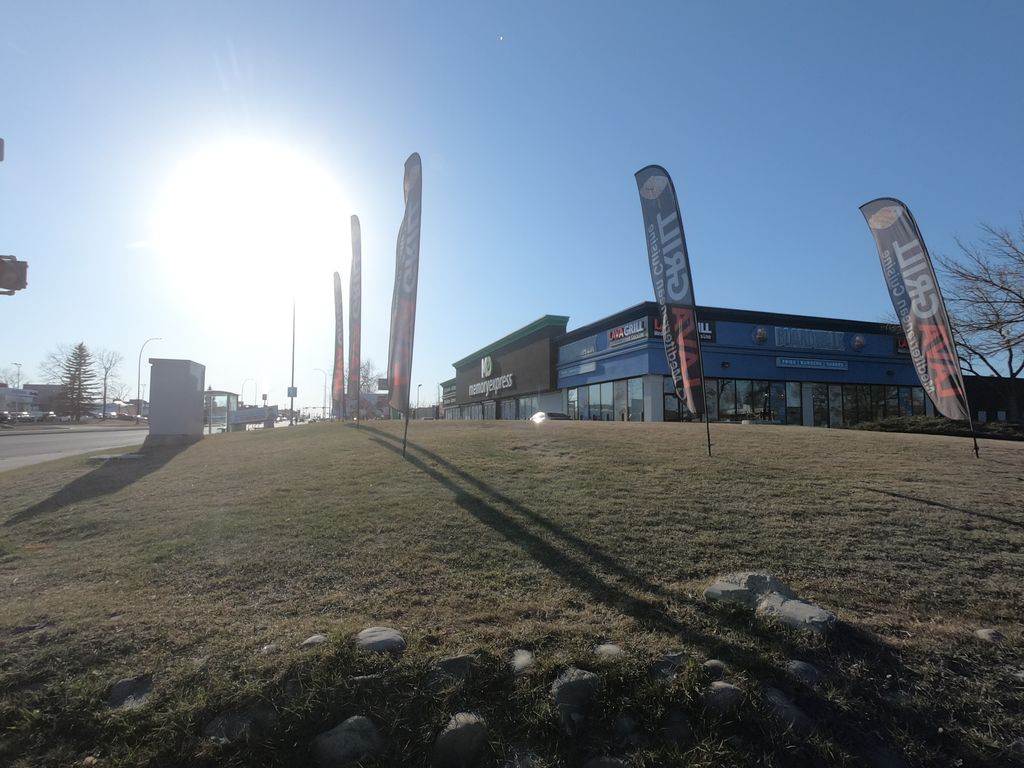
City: calgary